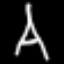
Label: The Eiffel Tower